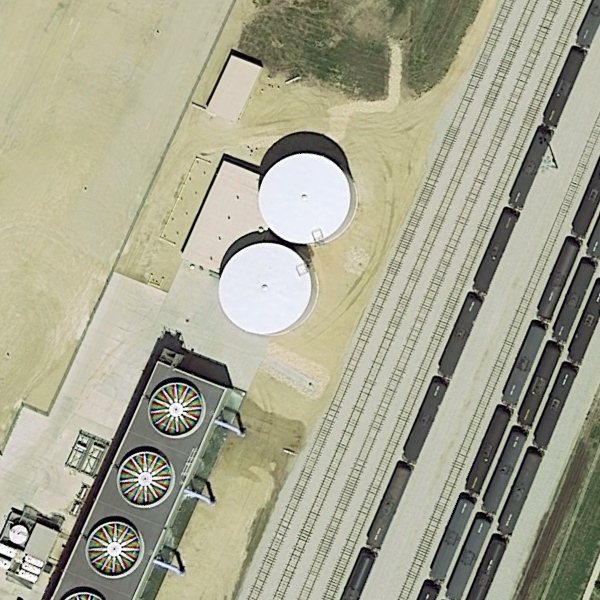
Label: StorageTanks